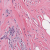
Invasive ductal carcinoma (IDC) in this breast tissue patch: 0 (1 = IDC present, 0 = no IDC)